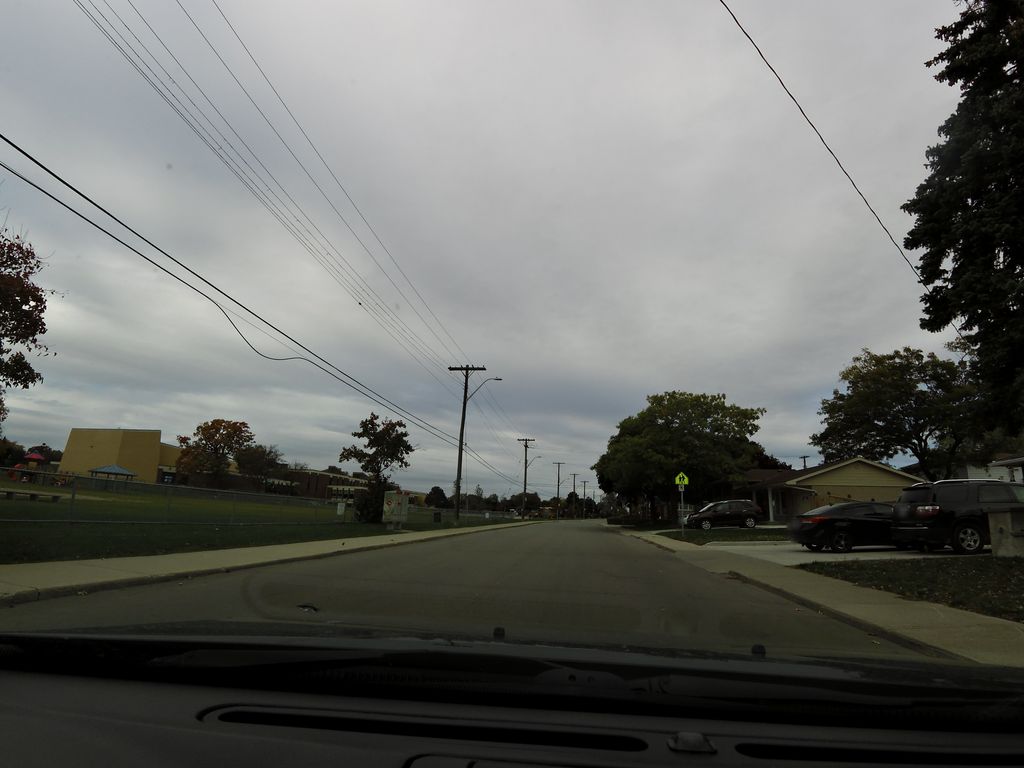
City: hamilton